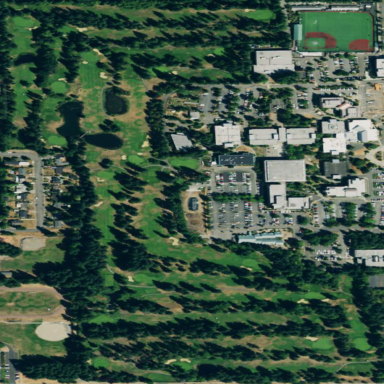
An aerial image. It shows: Golf course surrounded by greenery.